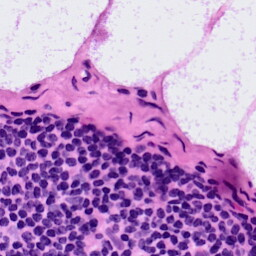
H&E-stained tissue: LymphNode